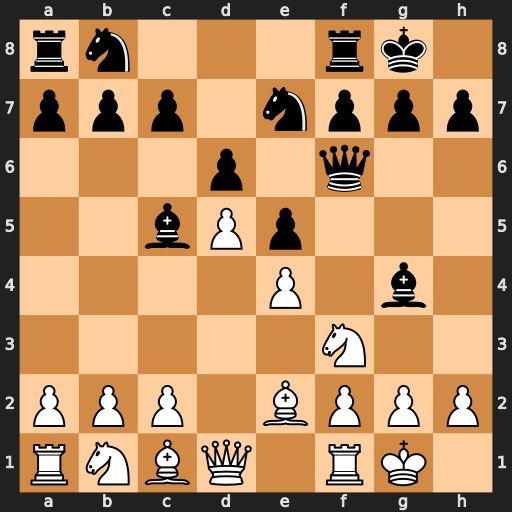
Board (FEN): rn3rk1/ppp1nppp/3p1q2/2bPp3/4P1b1/5N2/PPP1BPPP/RNBQ1RK1
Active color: w
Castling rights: -
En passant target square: -
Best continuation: Bg5 Bxf3 Bxf6